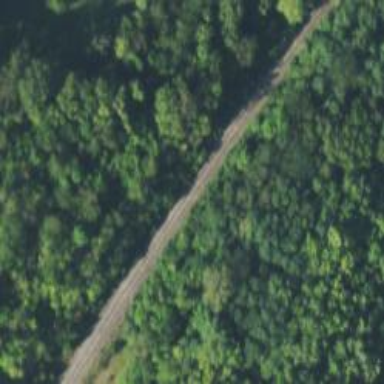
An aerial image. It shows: Railway track.